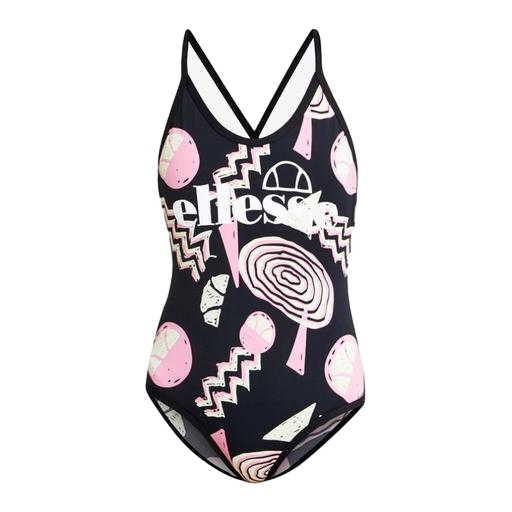
black graphic-print top, multicolor mytheresa, cartoon and less pattern type design, white background